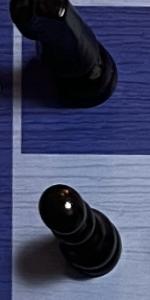
Label: Pawn_Black